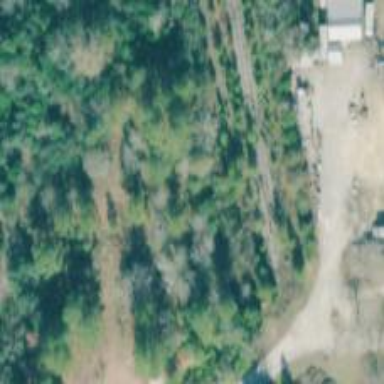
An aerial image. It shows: Abandoned railway spur.